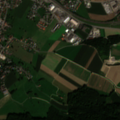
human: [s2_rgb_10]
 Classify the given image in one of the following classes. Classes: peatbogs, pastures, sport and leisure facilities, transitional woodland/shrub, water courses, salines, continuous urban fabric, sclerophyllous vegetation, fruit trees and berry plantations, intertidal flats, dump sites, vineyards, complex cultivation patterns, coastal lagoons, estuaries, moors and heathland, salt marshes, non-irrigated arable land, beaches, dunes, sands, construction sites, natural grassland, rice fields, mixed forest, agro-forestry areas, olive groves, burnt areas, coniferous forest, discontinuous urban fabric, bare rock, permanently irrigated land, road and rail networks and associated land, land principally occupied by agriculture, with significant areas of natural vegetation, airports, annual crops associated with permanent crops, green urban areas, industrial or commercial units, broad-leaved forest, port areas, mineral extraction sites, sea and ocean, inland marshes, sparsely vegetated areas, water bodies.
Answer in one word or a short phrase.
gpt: discontinuous urban fabric, industrial or commercial units, non-irrigated arable land, broad-leaved forest, mixed forest